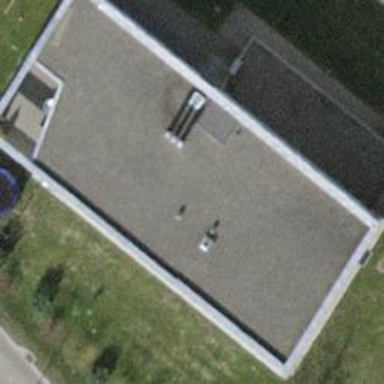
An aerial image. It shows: Building with apartments and flat roof.